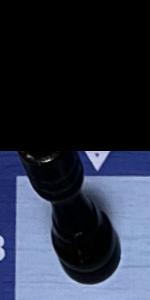
Label: Rook_Black